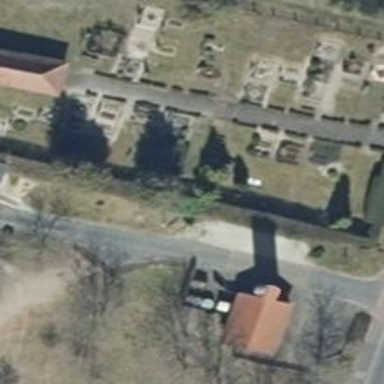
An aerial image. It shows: Cemetery.